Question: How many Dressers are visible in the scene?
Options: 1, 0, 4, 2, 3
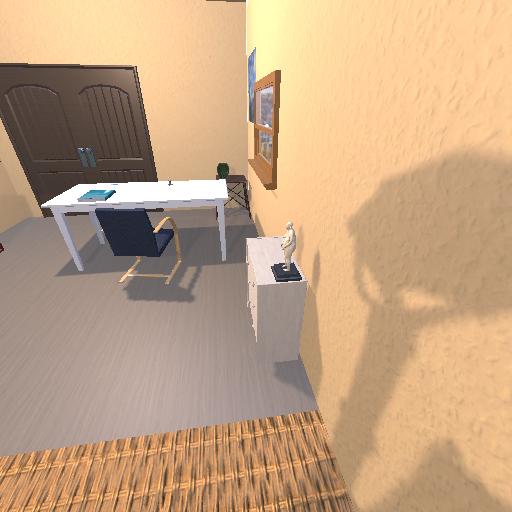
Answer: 1